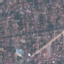
Land use / land cover class: Residential